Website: lowes
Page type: customer-info-address
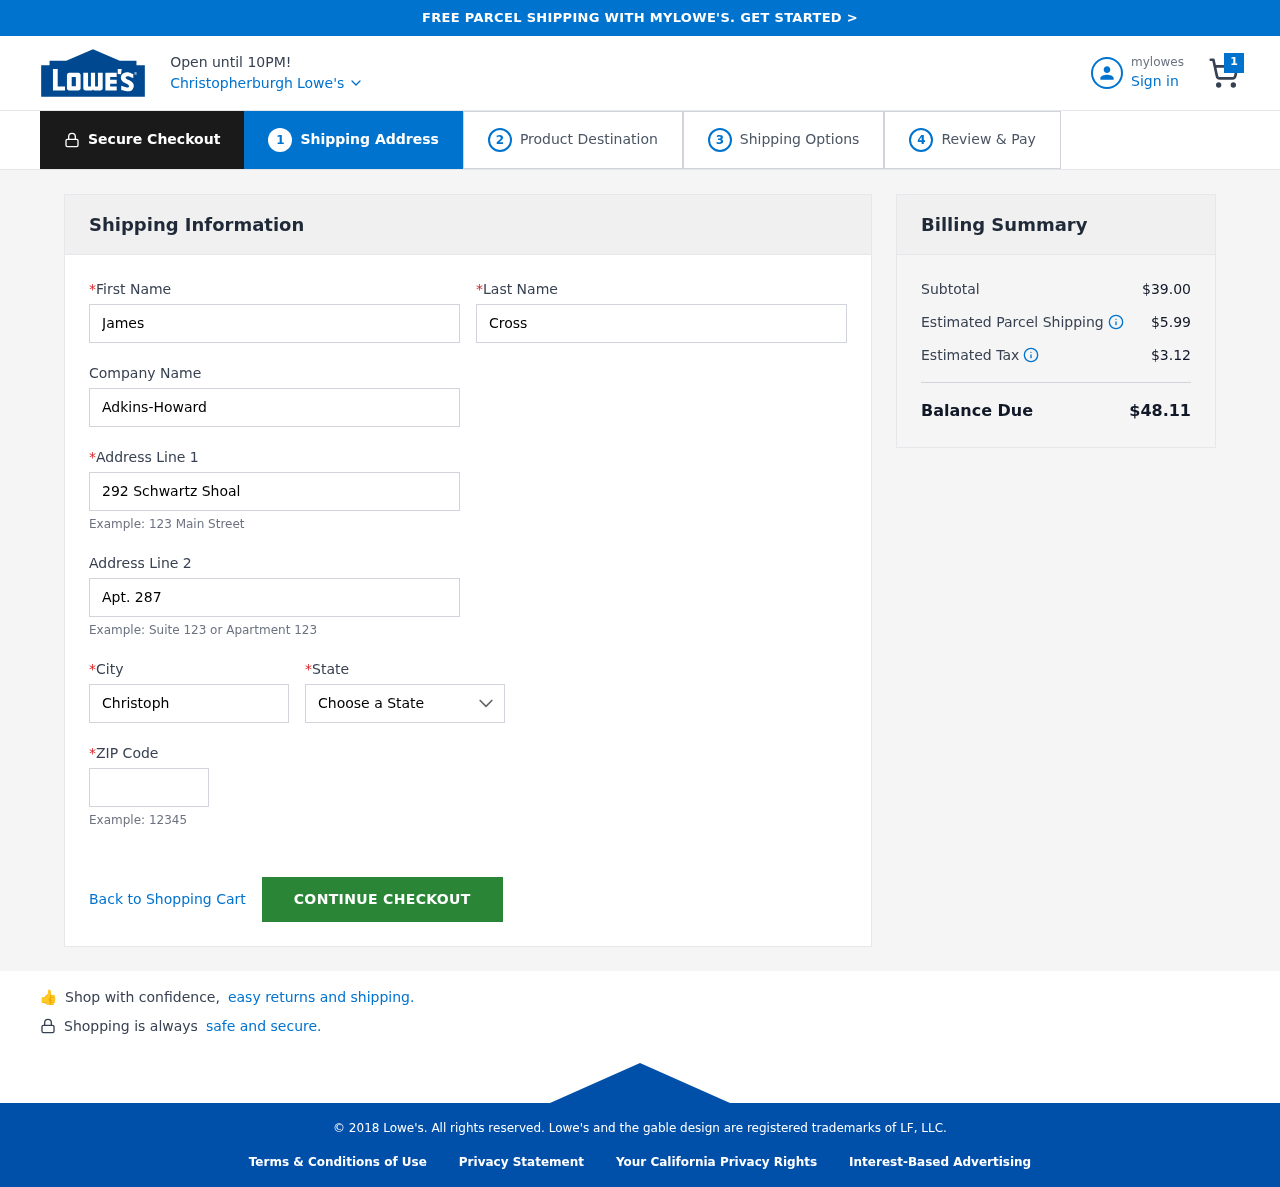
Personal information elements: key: PII_CITY
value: Christopherburgh
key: PII_COMPANY
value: Adkins-Howard
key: PII_FIRSTNAME
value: James
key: PII_LASTNAME
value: Cross
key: PII_POSTCODE
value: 86090
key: PII_STATE
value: Georgia
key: PII_STREET
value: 292 Schwartz Shoal
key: PII_STREET2
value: Apt. 287
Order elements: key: ORDER_NUM_ITEMS
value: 1
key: ORDER_SUBTOTAL
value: $39.00
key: ORDER_SHIPPING_COST
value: $5.99
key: ORDER_TAX
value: $3.12
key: ORDER_TOTAL
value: $48.11